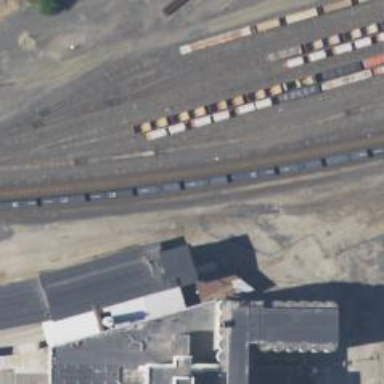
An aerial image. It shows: Railway yard used for servicing trains.